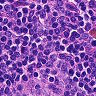
Metastatic tissue present: no